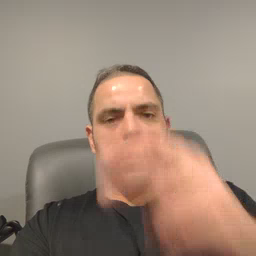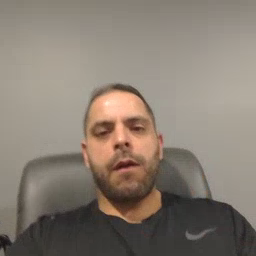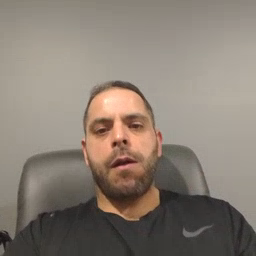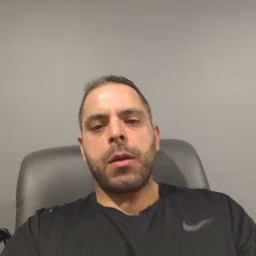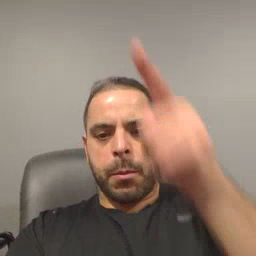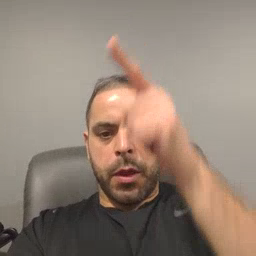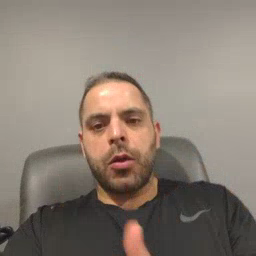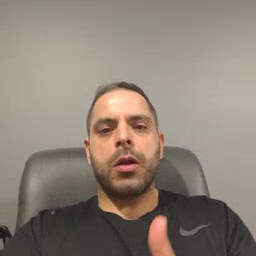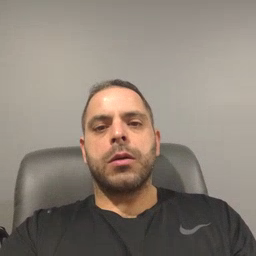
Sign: brother